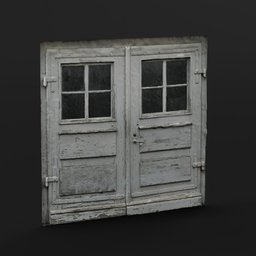
Label: architecture